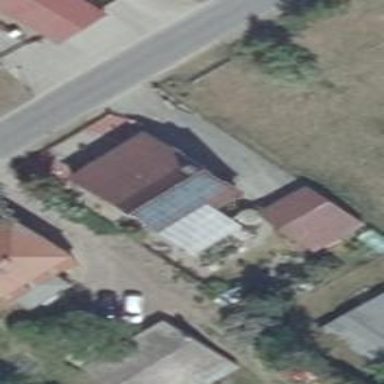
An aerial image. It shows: Detached building with saltbox-shaped roof.